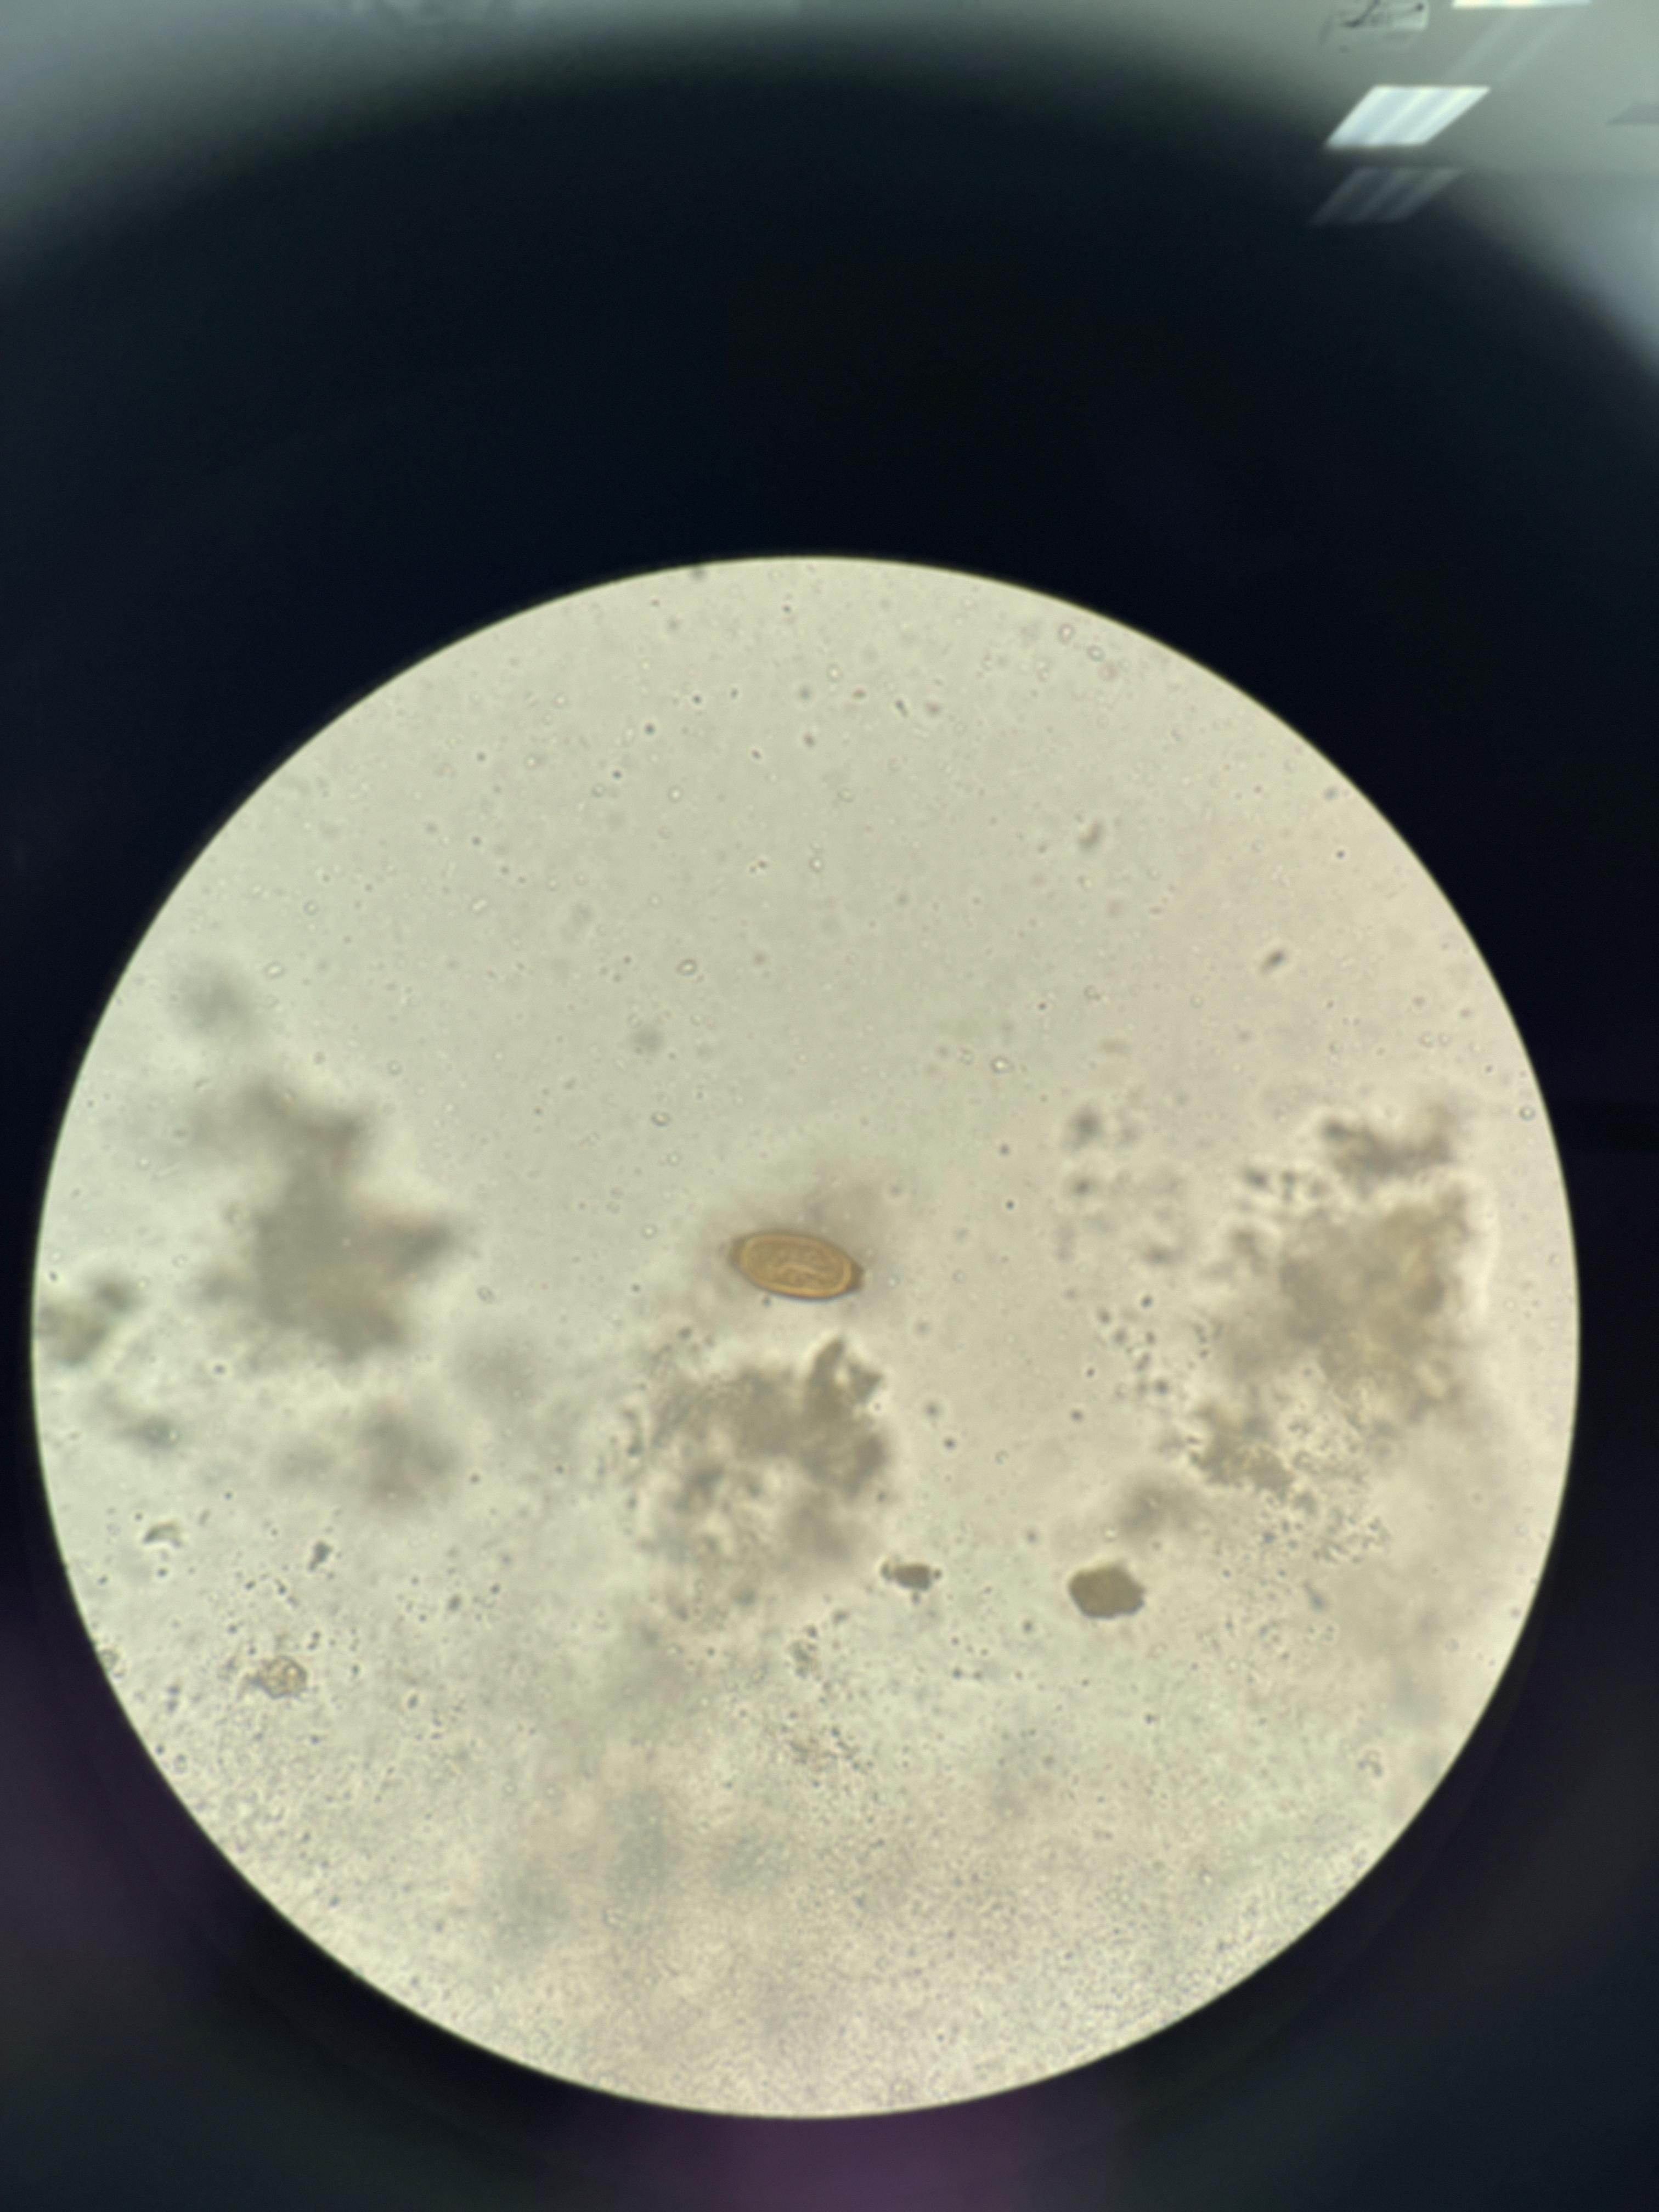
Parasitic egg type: Trichuris trichiura